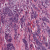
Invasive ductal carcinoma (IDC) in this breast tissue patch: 1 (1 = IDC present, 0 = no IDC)